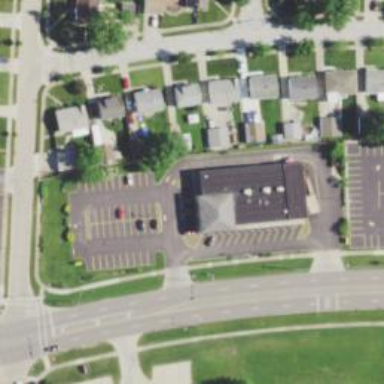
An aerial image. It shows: Pharmacy providing healthcare services.